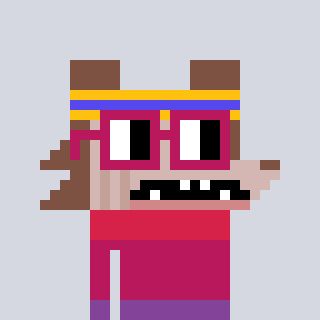
a pixel art character with square dark red glasses, a werewolf-shaped head and a orange-colored body on a cool background